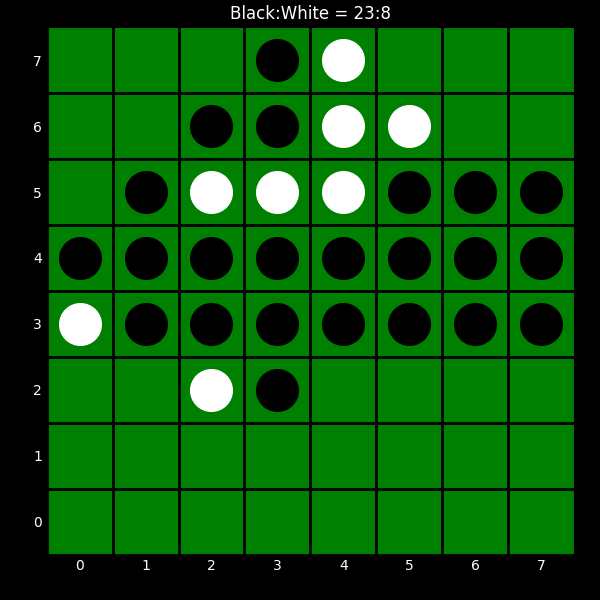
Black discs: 23
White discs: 8